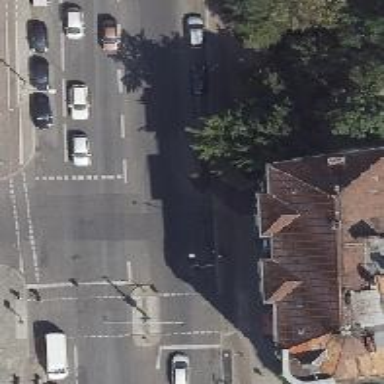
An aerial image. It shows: Sidewalk along the footway.